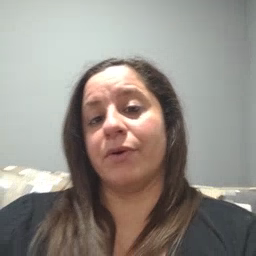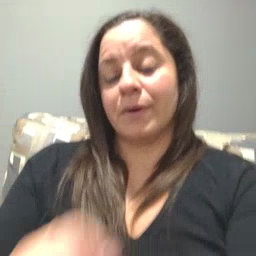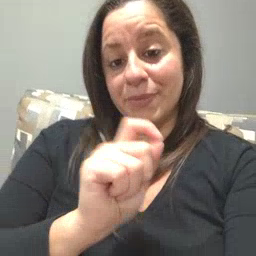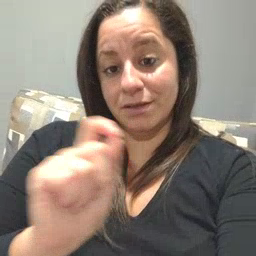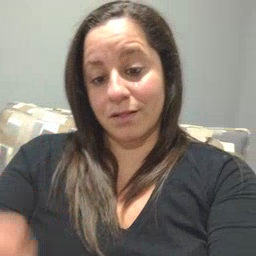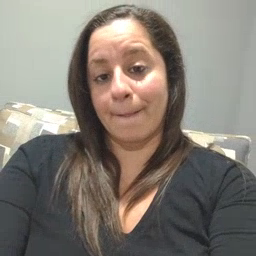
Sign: pencil